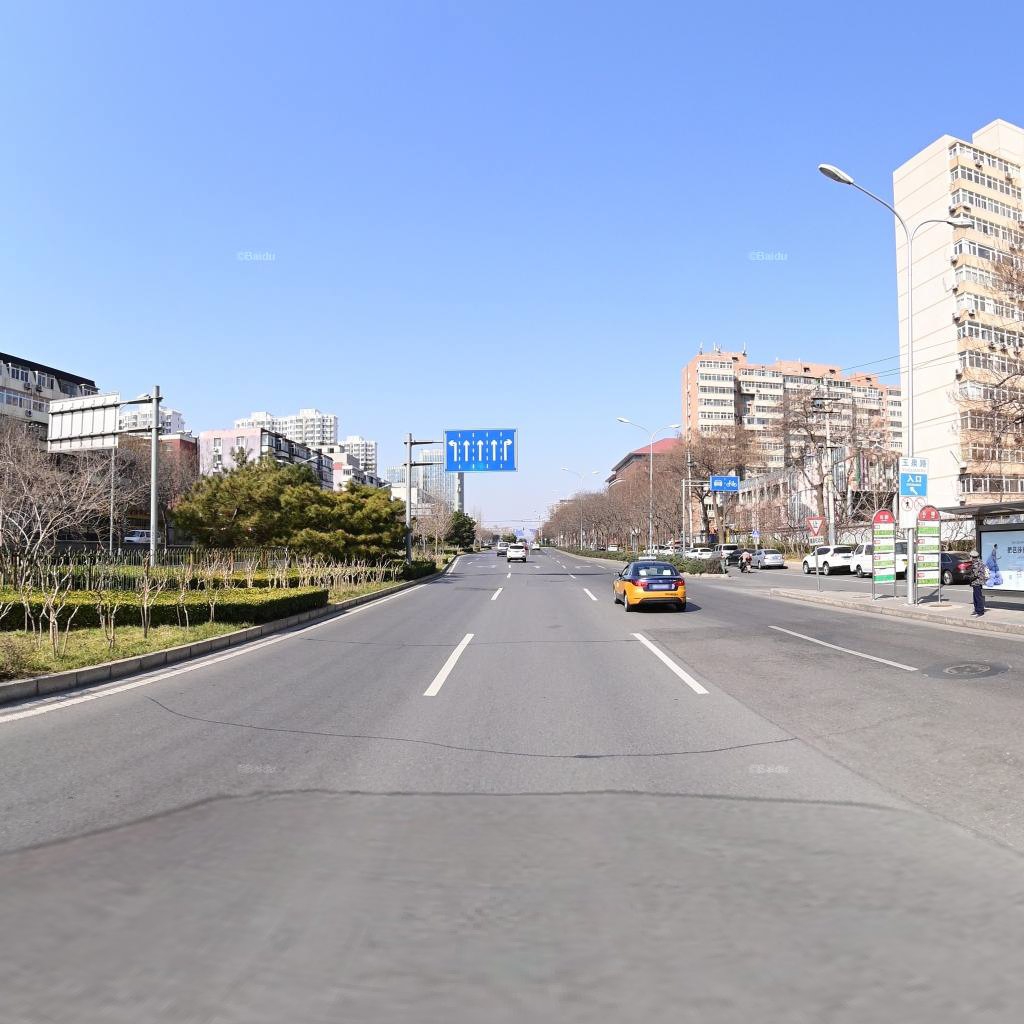
Region: Haidian
Road damage annotations: transverse patch, transverse patch, transverse crack, manhole cover